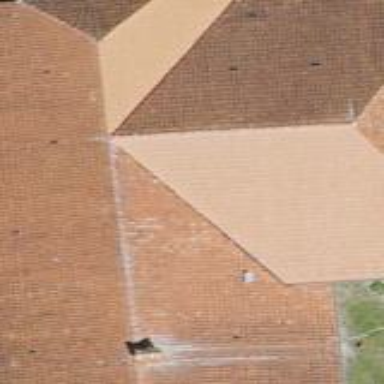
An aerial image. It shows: Farm building.